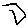
Label: hexagon